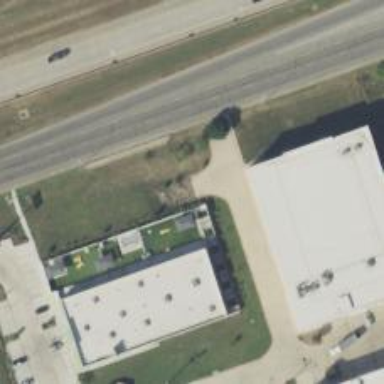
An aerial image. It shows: Building used for storage rental.